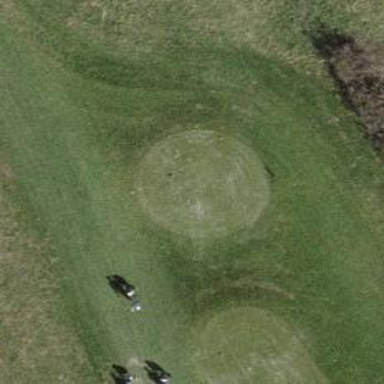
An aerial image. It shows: Golf tee.